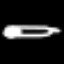
Label: pencil